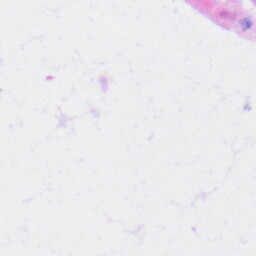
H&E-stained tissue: Liver